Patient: sex M, age 19
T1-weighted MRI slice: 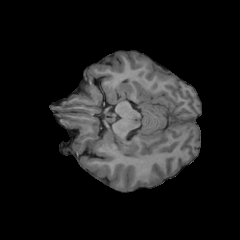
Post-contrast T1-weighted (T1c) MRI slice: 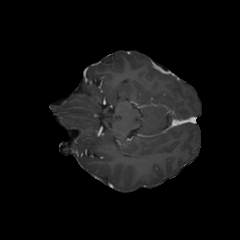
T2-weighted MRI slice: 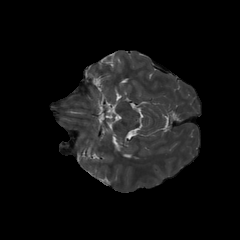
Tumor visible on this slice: no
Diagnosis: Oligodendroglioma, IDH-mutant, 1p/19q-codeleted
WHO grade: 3